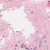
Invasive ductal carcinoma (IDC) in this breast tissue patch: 0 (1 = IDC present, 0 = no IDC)